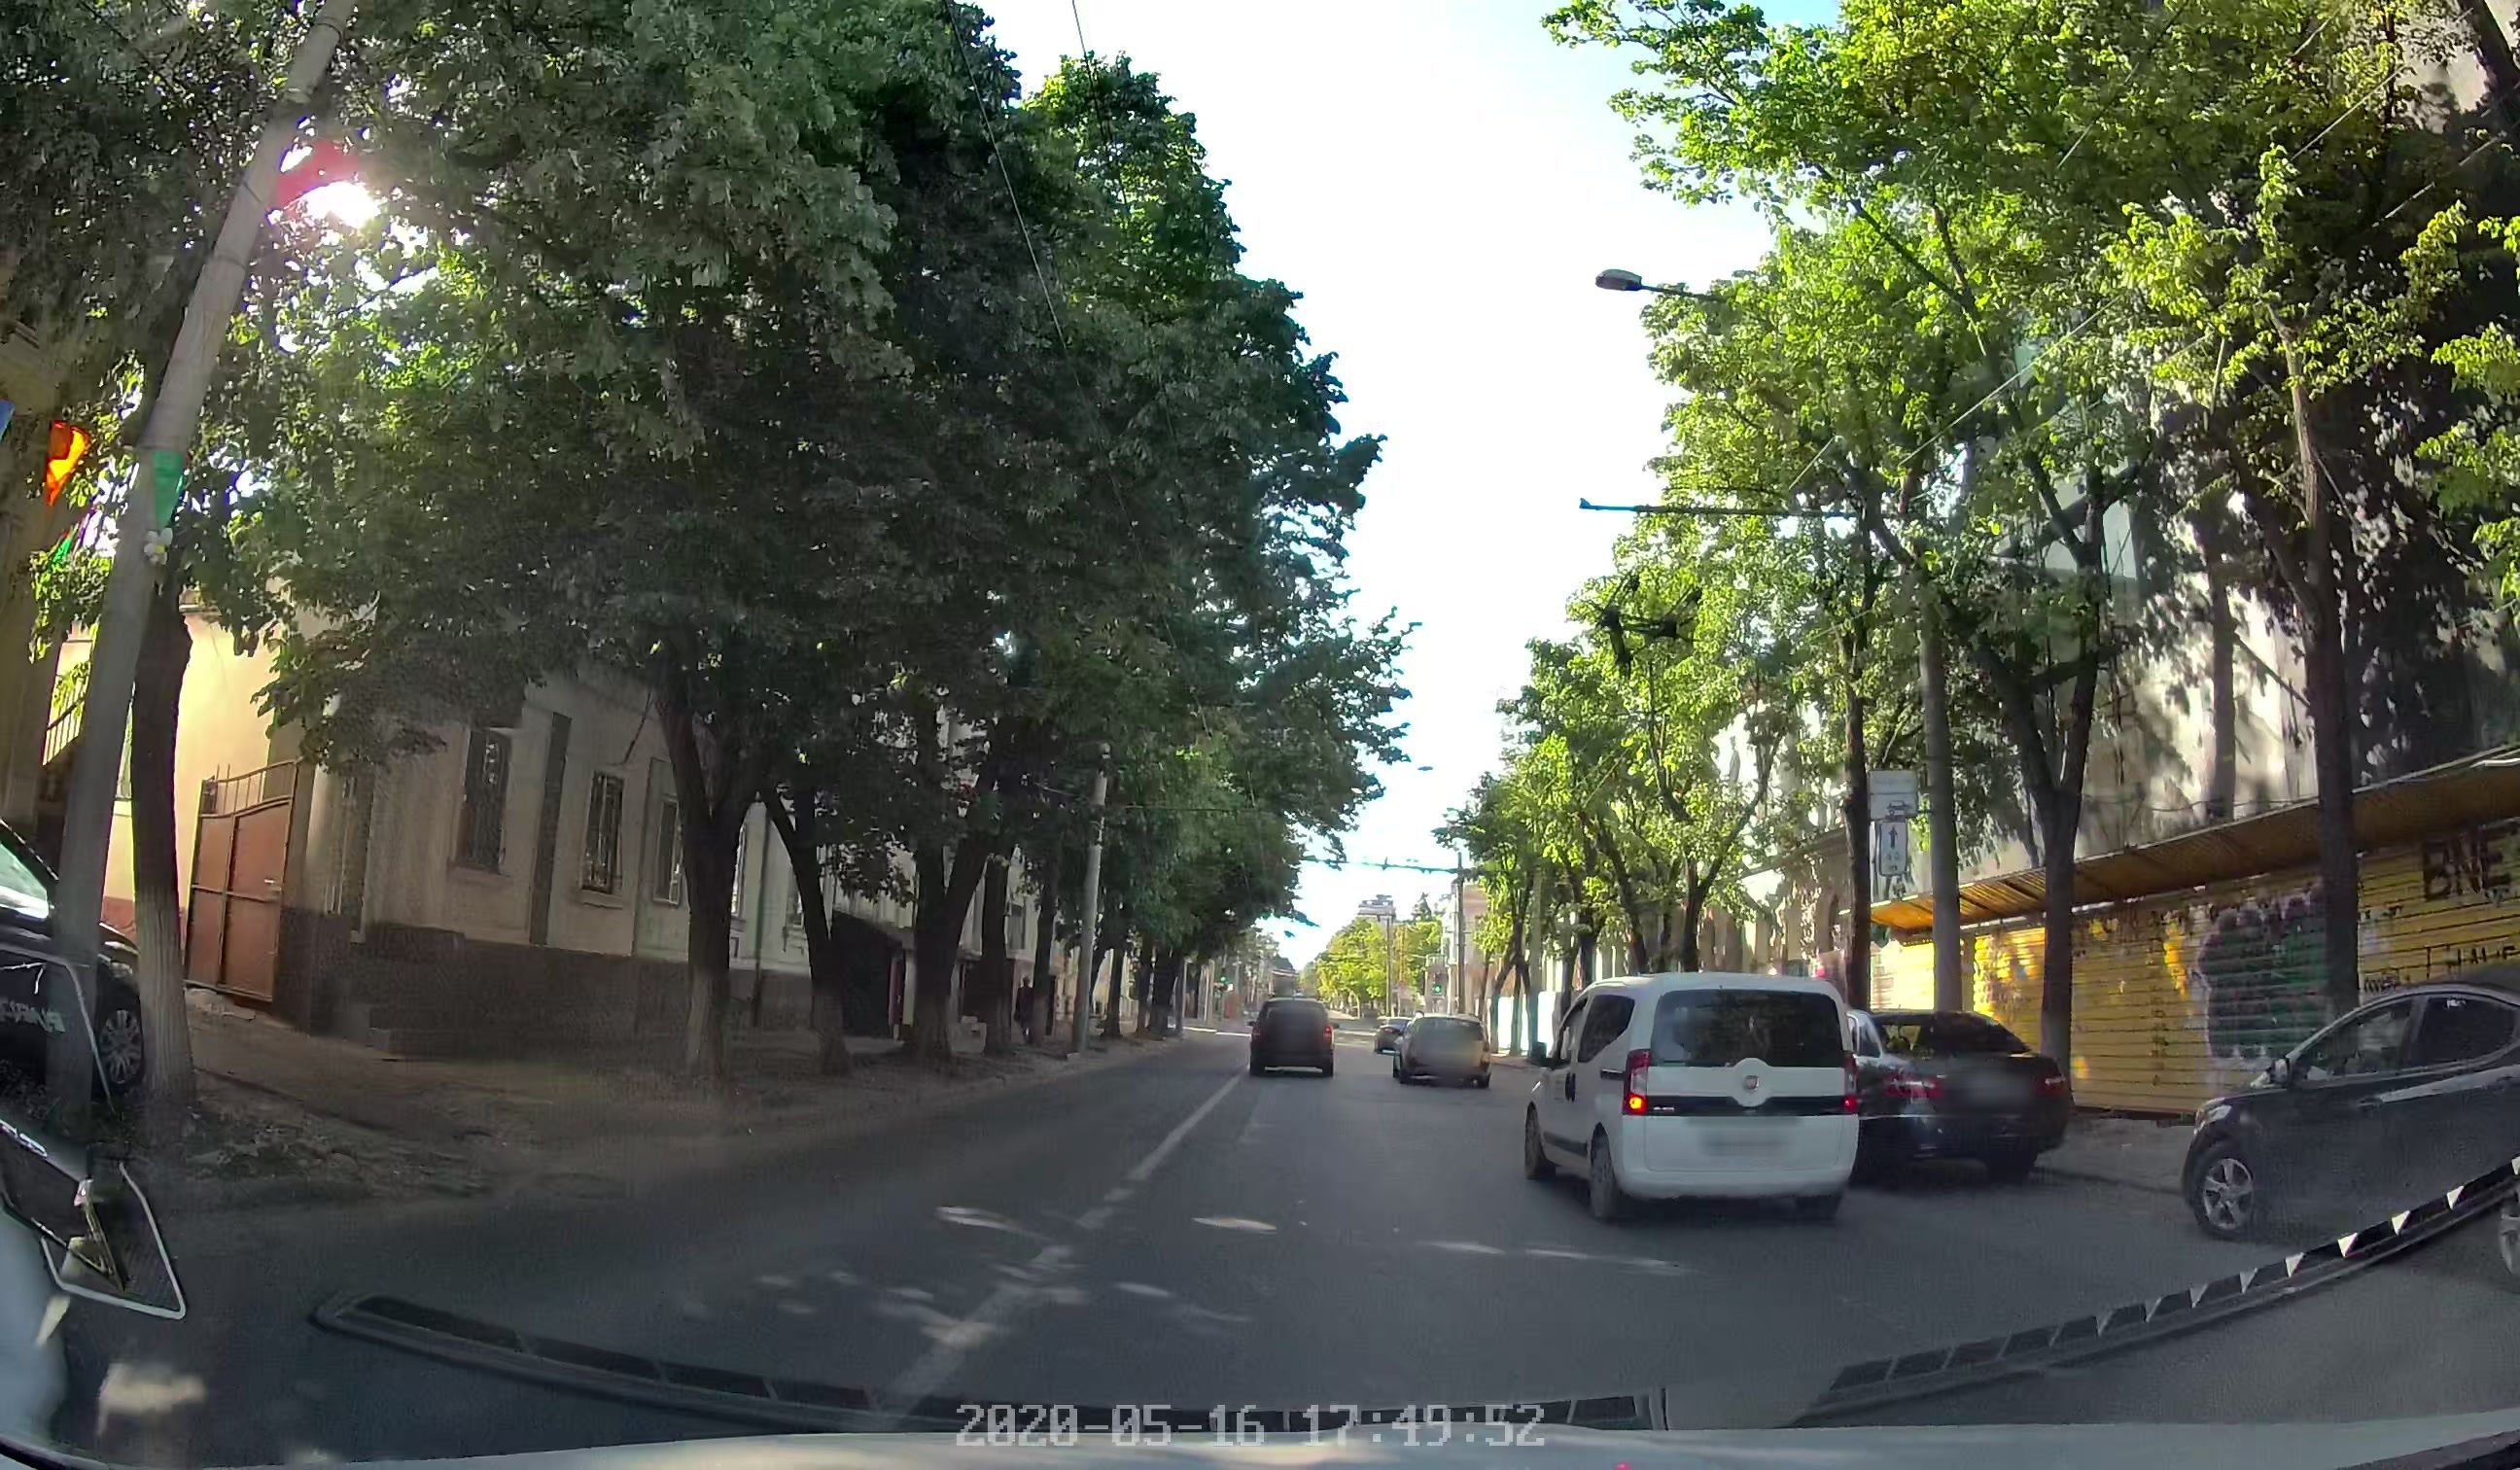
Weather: cloudy
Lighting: day
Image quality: good
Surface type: driving surface
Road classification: secondary
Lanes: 2
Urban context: urban centre
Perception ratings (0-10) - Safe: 4.53, Lively: 8.71, Beautiful: 8.37, Boring: 1.77, Depressing: 2.46, Wealthy: 5.19